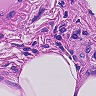
Metastatic tissue present: no